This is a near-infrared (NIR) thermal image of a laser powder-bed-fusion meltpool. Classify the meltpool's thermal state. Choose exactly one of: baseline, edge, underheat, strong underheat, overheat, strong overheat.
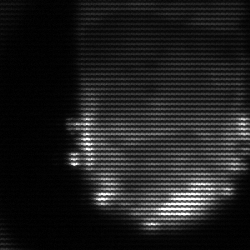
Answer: baseline